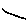
Label: line